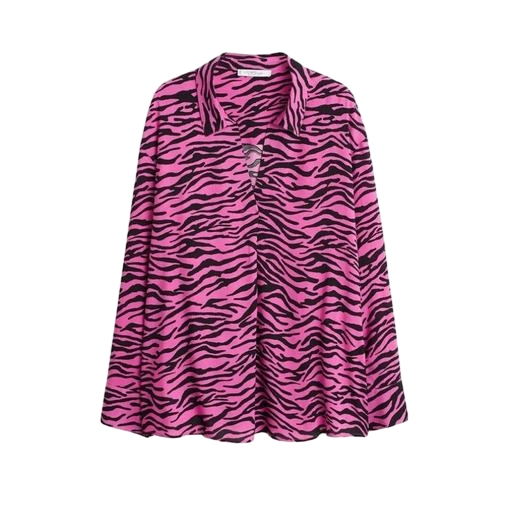
printed pink shirt, pink printed shirt, zebra print blouse, white background